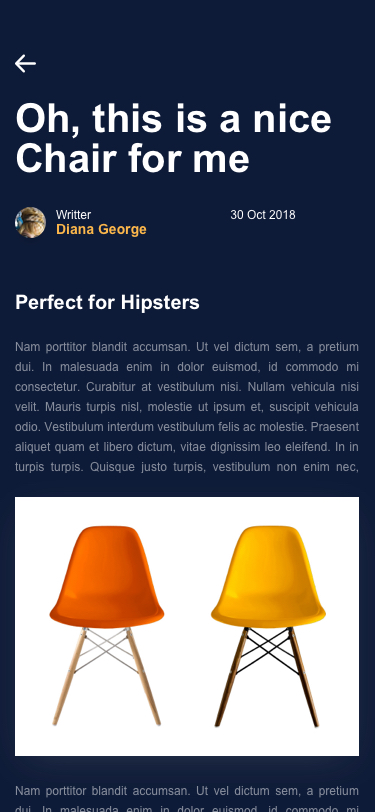
Text in this UI design:
Oh, this is a nice Chair for me
Diana George
Writter
30 Oct 2018
Nam porttitor blandit accumsan. Ut vel dictum sem, a pretium dui. In malesuada enim in dolor euismod, id commodo mi consectetur. Curabitur at vestibulum nisi. Nullam vehicula nisi velit. Mauris turpis nisl, molestie ut ipsum et, suscipit vehicula odio. Vestibulum interdum vestibulum felis ac molestie. Praesent aliquet quam et libero dictum, vitae dignissim leo eleifend. In in turpis turpis. Quisque justo turpis, vestibulum non enim nec, tempor mollis mi. Sed vel tristique quam.
Nam porttitor blandit accumsan. Ut vel dictum sem, a pretium dui. In malesuada enim in dolor euismod, id commodo mi consectetur. Curabitur at vestibulum nisi. Nullam vehicula nisi velit. Mauris turpis nisl, molestie ut ipsum et, suscipit vehicula odio. Vestibulum interdum vestibulum felis ac molestie. Praesent aliquet quam et libero dictum, vitae dignissim leo eleifend. In in turpis turpis. Quisque justo turpis, vestibulum non enim nec, tempor mollis mi. Sed vel tristique quam.
Perfect for Hipsters